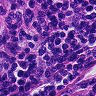
Metastatic tissue present: yes